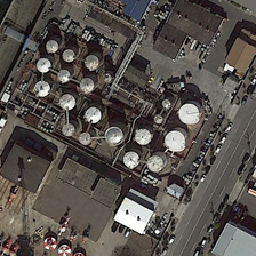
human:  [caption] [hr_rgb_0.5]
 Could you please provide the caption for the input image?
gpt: Large and small oil tanks.

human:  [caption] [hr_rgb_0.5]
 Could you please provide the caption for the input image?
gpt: Large and small trays.

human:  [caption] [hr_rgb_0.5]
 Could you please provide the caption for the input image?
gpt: This is a big oil refinery.

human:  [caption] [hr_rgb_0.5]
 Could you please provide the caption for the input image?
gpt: This is a large oil refinery.

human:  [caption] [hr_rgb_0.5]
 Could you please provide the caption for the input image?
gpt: It's a big oil refinery.